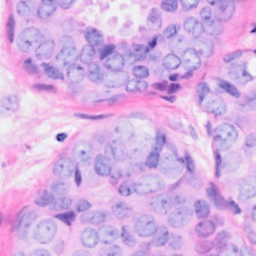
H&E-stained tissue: Breast